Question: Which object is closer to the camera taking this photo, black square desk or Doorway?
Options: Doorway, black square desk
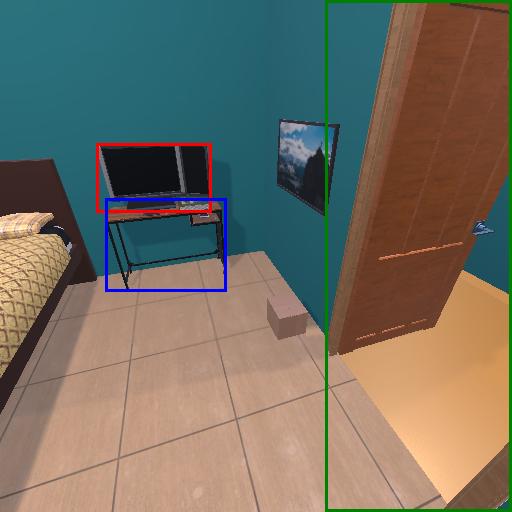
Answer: Doorway